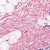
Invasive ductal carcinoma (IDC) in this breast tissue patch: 0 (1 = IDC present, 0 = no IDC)